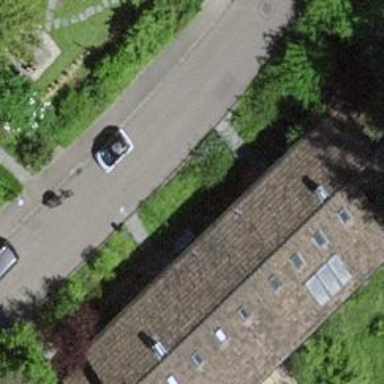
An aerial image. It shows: Semidetached house.